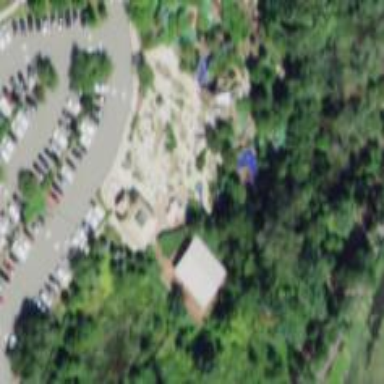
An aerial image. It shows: Miniature golf leisure land.